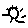
Label: sun